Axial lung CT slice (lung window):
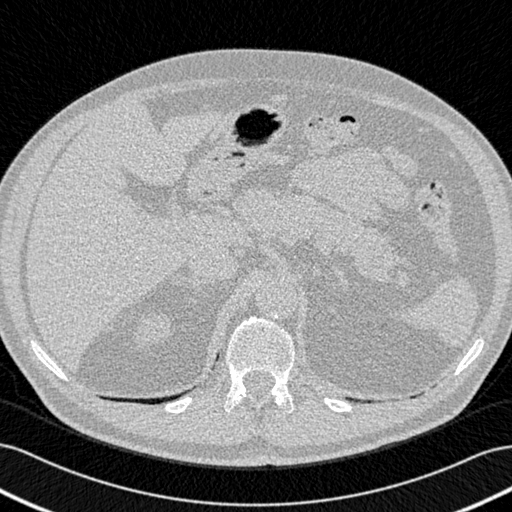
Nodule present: no